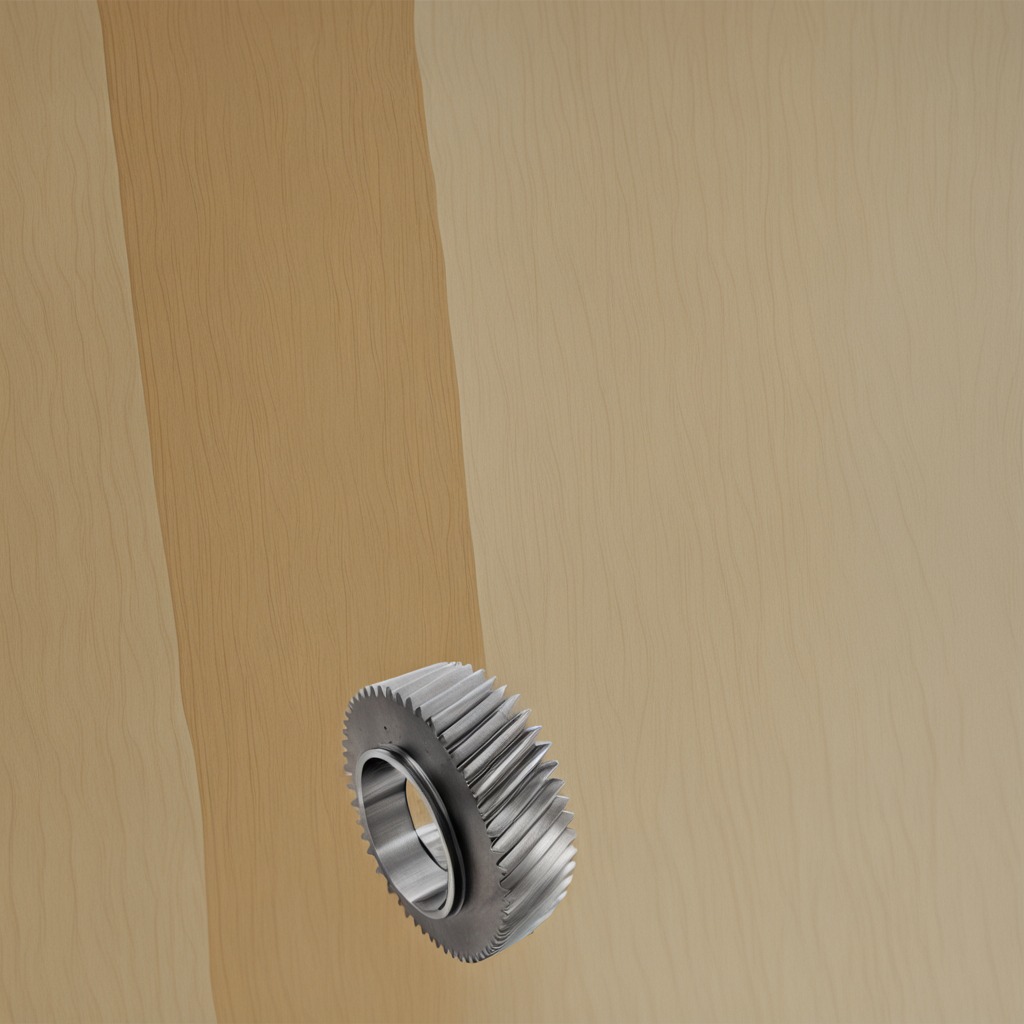
A steel gear with teeth is lying on a plywood surface in a paint workshop lit by afternoon window light.